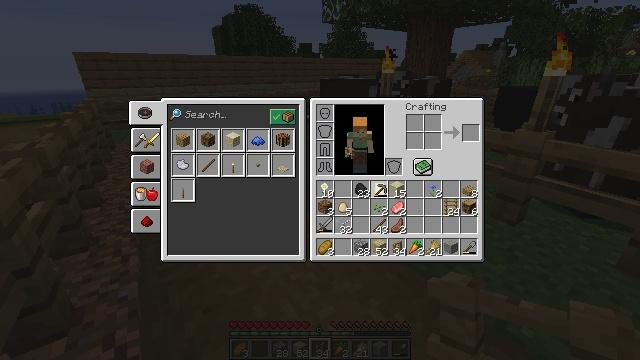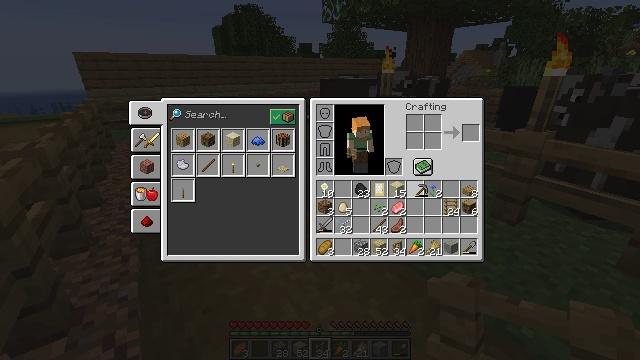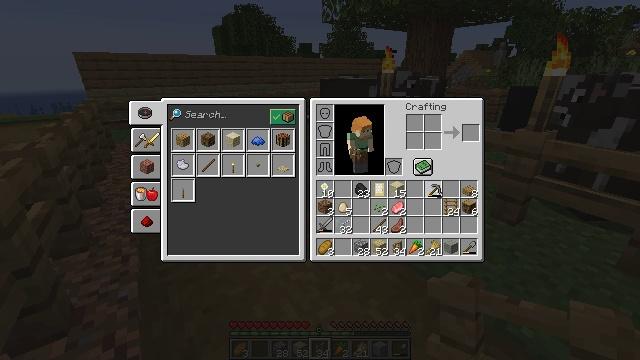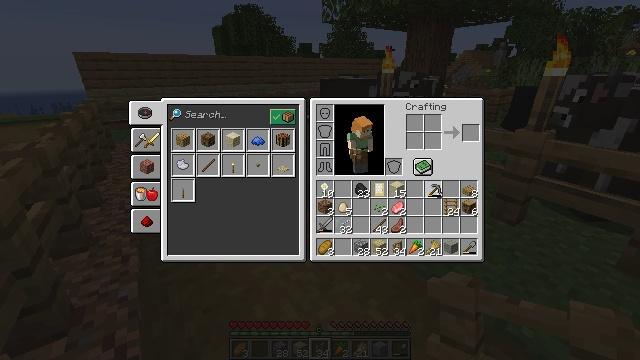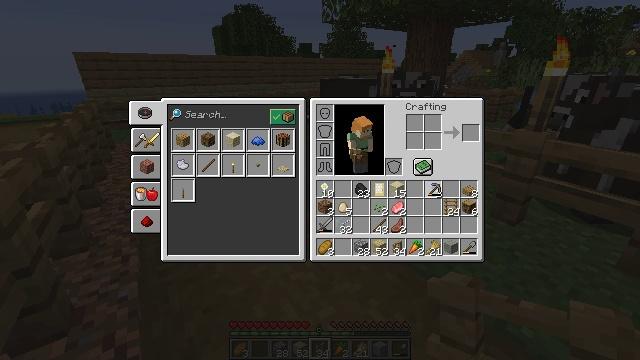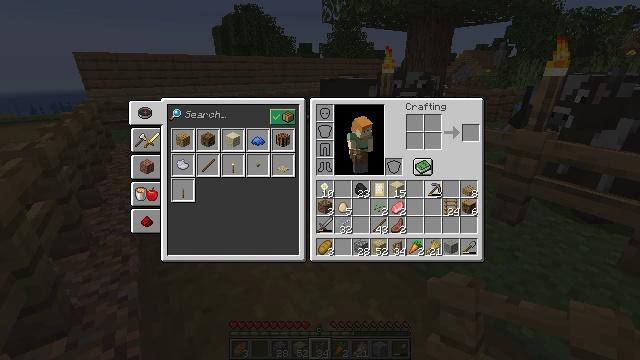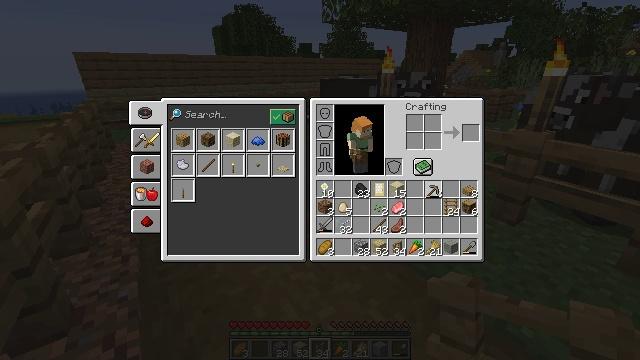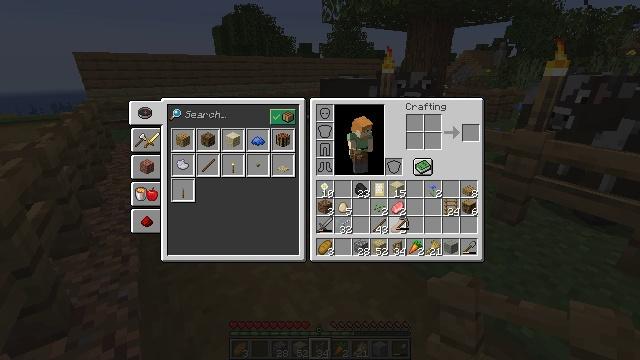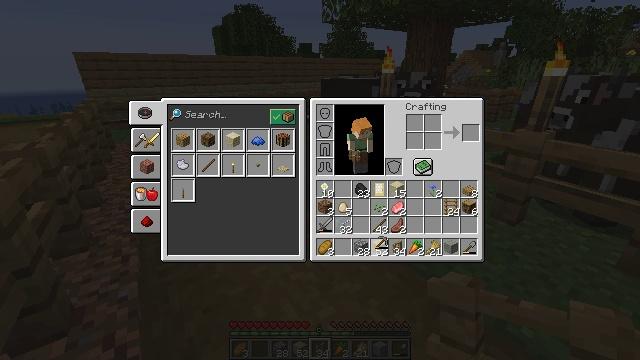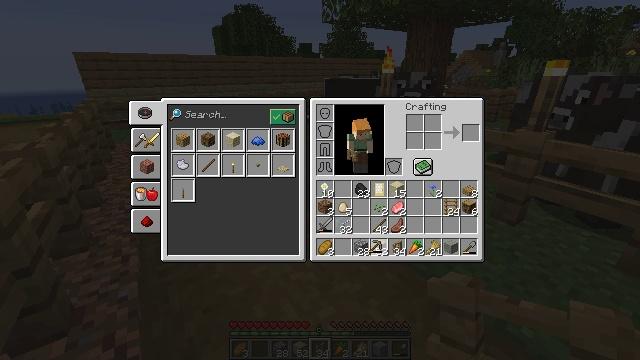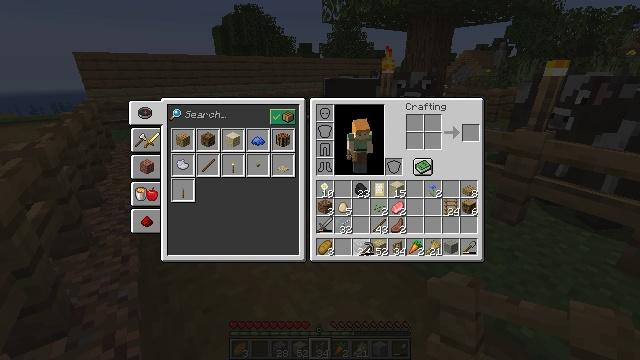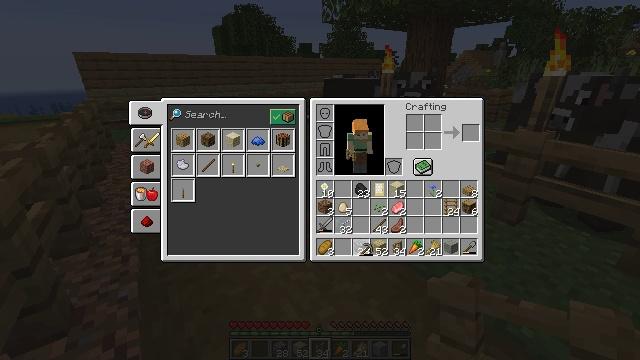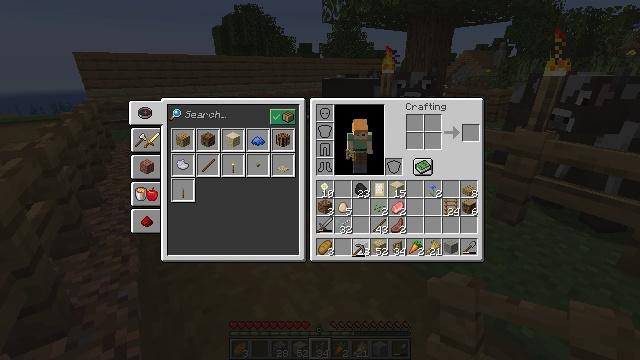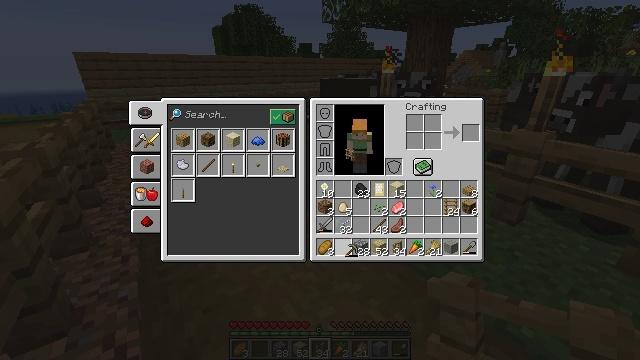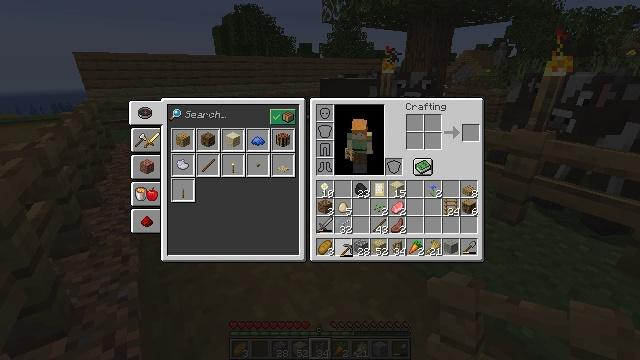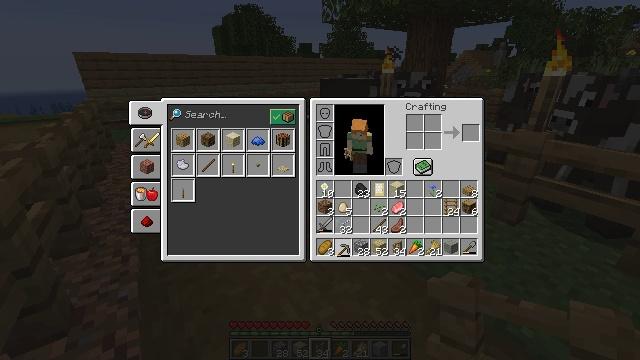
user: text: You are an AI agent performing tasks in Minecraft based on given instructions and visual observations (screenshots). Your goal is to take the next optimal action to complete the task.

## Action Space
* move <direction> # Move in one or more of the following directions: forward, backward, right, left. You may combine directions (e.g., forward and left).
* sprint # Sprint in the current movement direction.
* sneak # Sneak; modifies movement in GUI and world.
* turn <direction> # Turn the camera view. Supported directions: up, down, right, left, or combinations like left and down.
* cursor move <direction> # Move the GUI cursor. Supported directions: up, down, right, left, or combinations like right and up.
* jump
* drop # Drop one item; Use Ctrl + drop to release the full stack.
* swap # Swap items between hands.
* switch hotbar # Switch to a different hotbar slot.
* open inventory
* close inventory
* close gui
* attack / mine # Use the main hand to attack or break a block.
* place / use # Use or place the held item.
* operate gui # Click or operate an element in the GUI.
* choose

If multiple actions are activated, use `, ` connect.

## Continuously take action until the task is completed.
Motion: motion action
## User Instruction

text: Remove the oak fence from its place.
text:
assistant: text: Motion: cursor move right
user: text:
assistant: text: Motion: cursor move right
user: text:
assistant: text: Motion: no_op
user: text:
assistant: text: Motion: no_op
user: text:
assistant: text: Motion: no_op
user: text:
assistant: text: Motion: no_op
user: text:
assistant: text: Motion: cursor move left and down
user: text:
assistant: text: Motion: cursor move left and down
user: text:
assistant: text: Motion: no_op
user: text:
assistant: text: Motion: cursor move left
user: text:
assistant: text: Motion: no_op
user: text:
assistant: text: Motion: cursor move left
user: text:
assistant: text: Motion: no_op
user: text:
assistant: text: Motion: no_op
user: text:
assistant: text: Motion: no_op
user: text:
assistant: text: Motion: no_op
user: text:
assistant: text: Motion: no_op
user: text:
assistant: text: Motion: no_op
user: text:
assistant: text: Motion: no_op
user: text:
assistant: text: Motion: operate gui
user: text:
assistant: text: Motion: operate gui
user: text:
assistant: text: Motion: operate gui
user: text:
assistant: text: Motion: no_op
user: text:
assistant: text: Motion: no_op
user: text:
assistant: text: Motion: no_op
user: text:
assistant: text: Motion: no_op
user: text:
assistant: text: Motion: no_op
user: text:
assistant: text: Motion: cursor move right and up
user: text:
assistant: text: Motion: cursor move right
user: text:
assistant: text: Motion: cursor move right